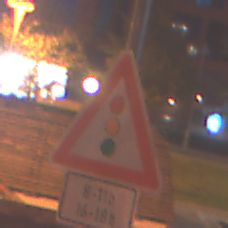
Verkehrszeichen: Lichtzeichenanlage
Zusatzzeichen unten: ZeitangabenOhneBeschraenkungAufWochentage2
Umgebung: Outdoor, Urban
Tageszeit: Night
Wetter: PartlyCloudy
Licht: Artificial
Jahreszeit: NotSpecified
Kontrast: HighContrast